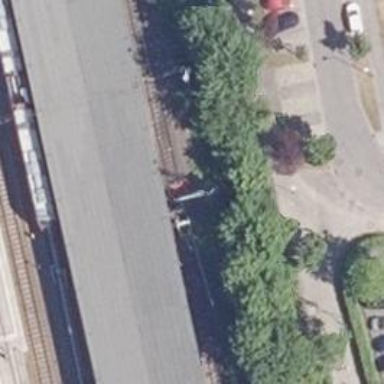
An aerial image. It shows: Platform edge at railway station.